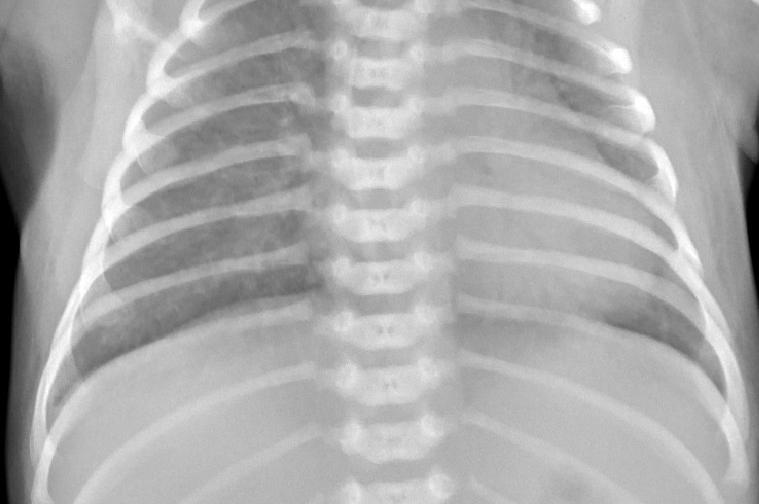
Diagnosis: PNEUMONIA